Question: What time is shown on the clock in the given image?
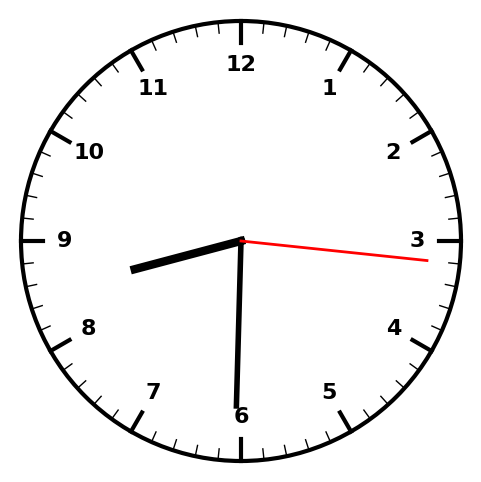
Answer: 08:30:16